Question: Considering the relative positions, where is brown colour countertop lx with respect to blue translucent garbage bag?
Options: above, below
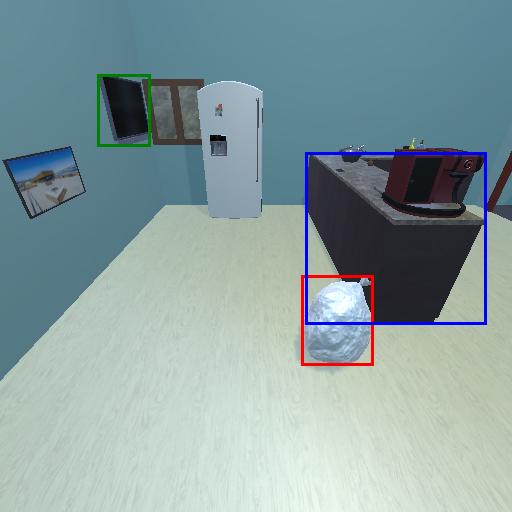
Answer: above